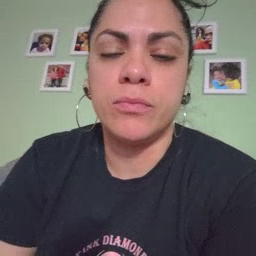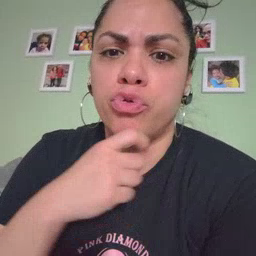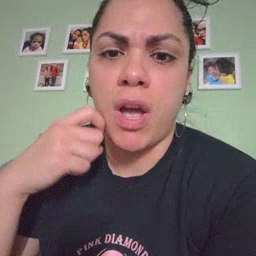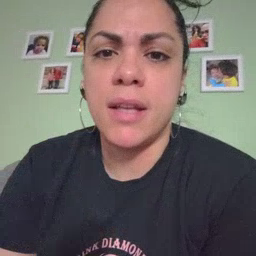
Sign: dry